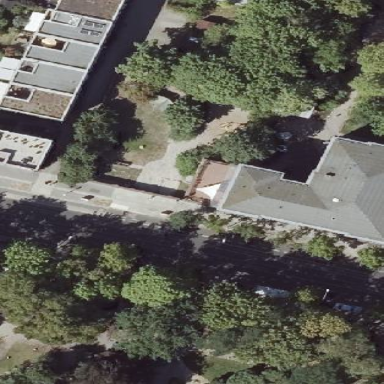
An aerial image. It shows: Kindergarten with hipped roof shape.